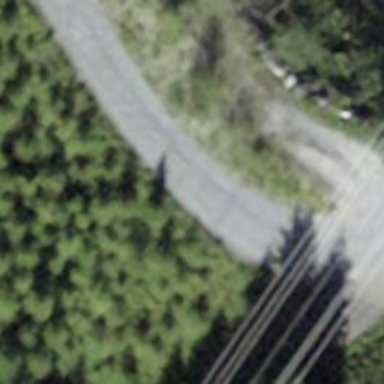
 graded as grade2. Only agricultural vehicles are allowed on this road."